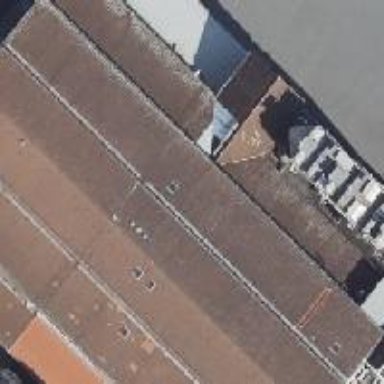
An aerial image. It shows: Building with skillion roof.